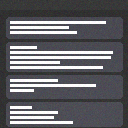
Screen state: on